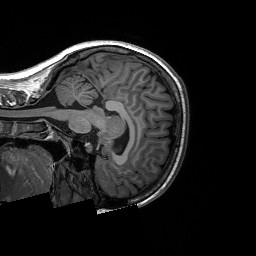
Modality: T1w
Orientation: sagittal
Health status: ill
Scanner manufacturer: siemens
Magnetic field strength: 3 T
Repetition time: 2.3 s
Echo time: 0.00226 s